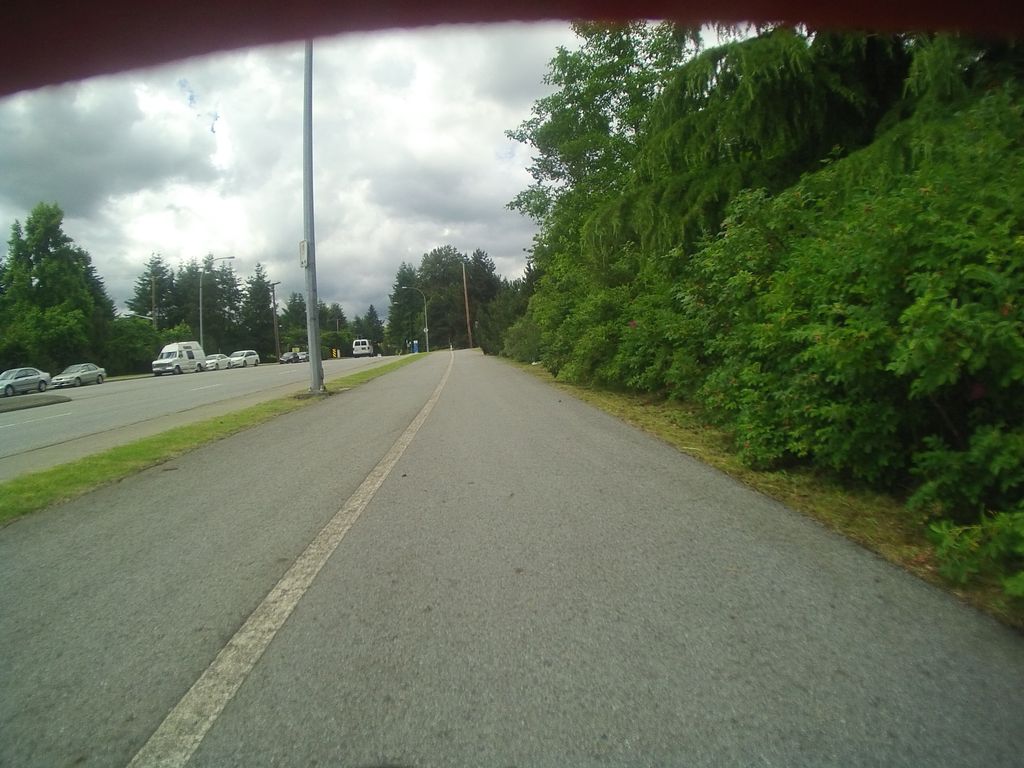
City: vancouver